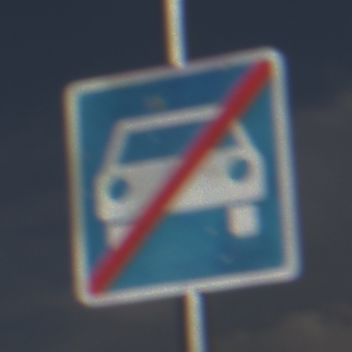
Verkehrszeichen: EndeKraftfahrstrasse
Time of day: MorningAfternoon
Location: Outdoor (Nature)
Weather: PartlyCloudy
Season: NotSpecified
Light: Natural